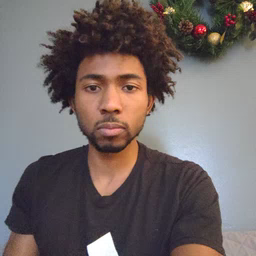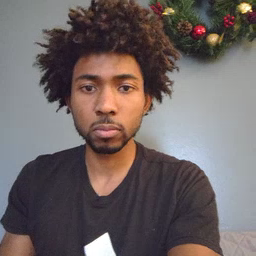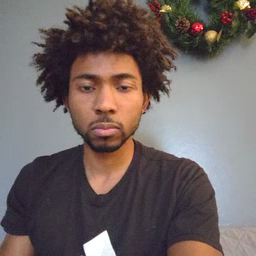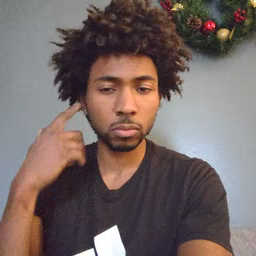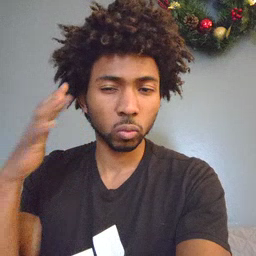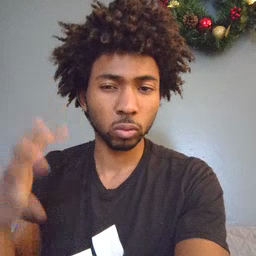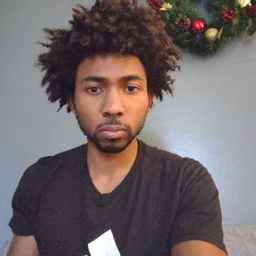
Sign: loud